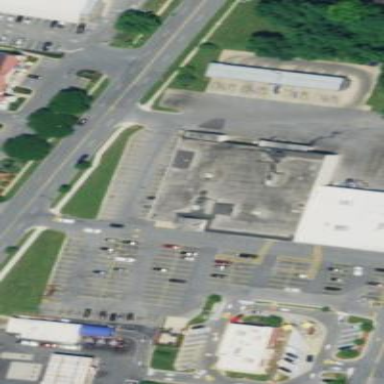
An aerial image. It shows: Building.